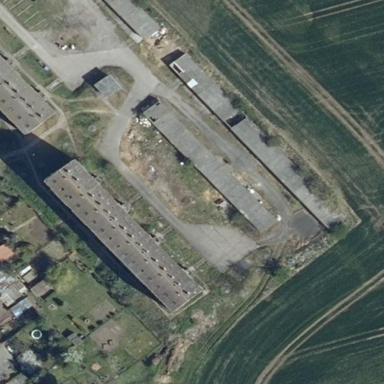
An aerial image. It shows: Group of garages.